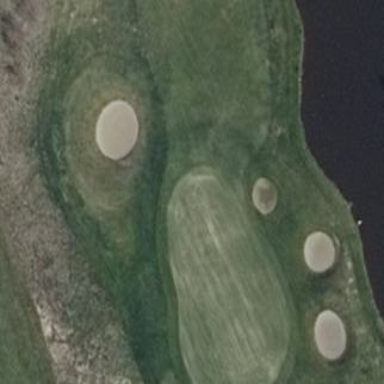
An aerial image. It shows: Golf green.